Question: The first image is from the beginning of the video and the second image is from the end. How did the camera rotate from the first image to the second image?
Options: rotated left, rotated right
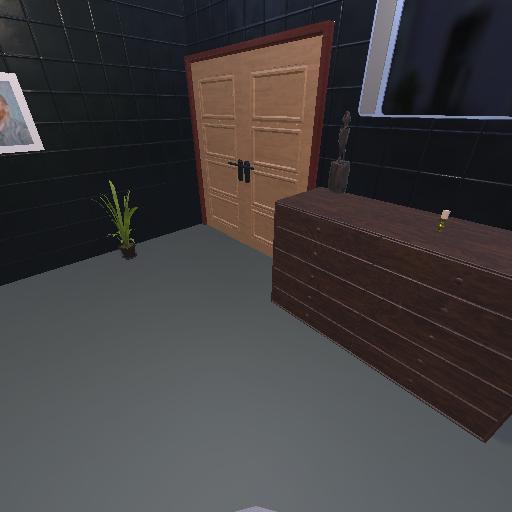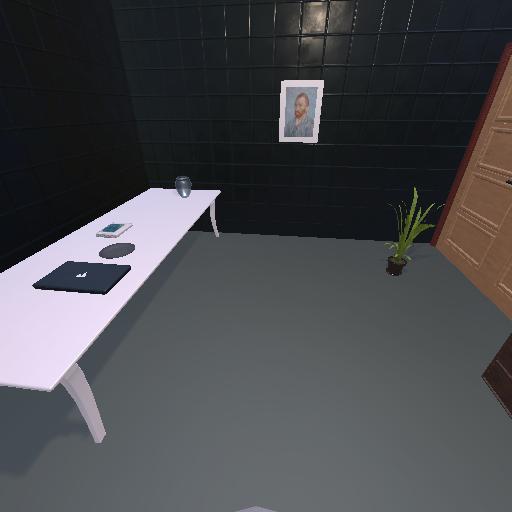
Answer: rotated left